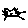
Label: cat